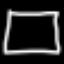
Label: square